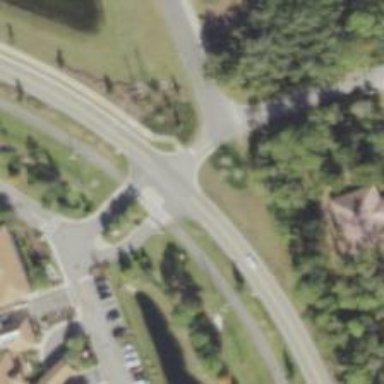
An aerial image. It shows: Asphalt path with uncontrolled crossing.